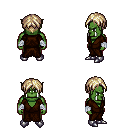
a pixel art fantasy rpg character, male body template, orc, green skin, brown robe, white pants, white blonde parted hairstyle, white cloth bandages, metal boots, four views (front, back, left, right), 2x2 character sprite sheet, small pixel art, hard edges, no anti-aliasing